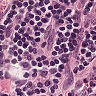
Metastatic tissue present: no